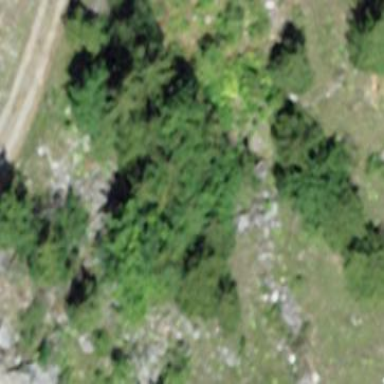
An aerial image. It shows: Forest area.